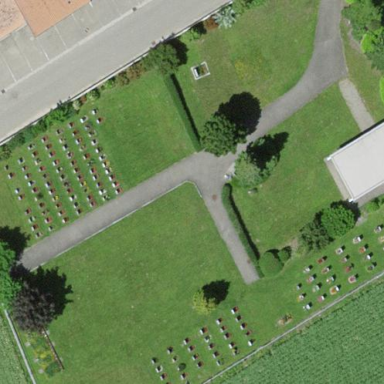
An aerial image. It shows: Cemetery.